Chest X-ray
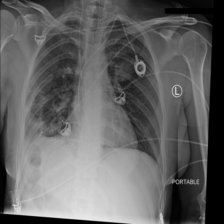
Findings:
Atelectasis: positive
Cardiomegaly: negative
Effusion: negative
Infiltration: positive
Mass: negative
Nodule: negative
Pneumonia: negative
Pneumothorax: positive
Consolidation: negative
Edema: negative
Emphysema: negative
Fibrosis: negative
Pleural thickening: negative
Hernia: negative